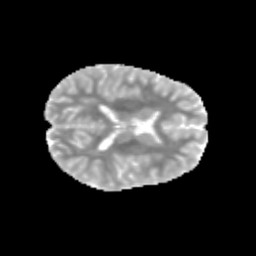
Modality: MD
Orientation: axial
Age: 11
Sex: female
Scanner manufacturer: siemens
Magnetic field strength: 3 T
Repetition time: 3.8 s
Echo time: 0.07 s